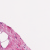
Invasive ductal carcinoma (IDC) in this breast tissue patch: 0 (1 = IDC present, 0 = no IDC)